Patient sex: M
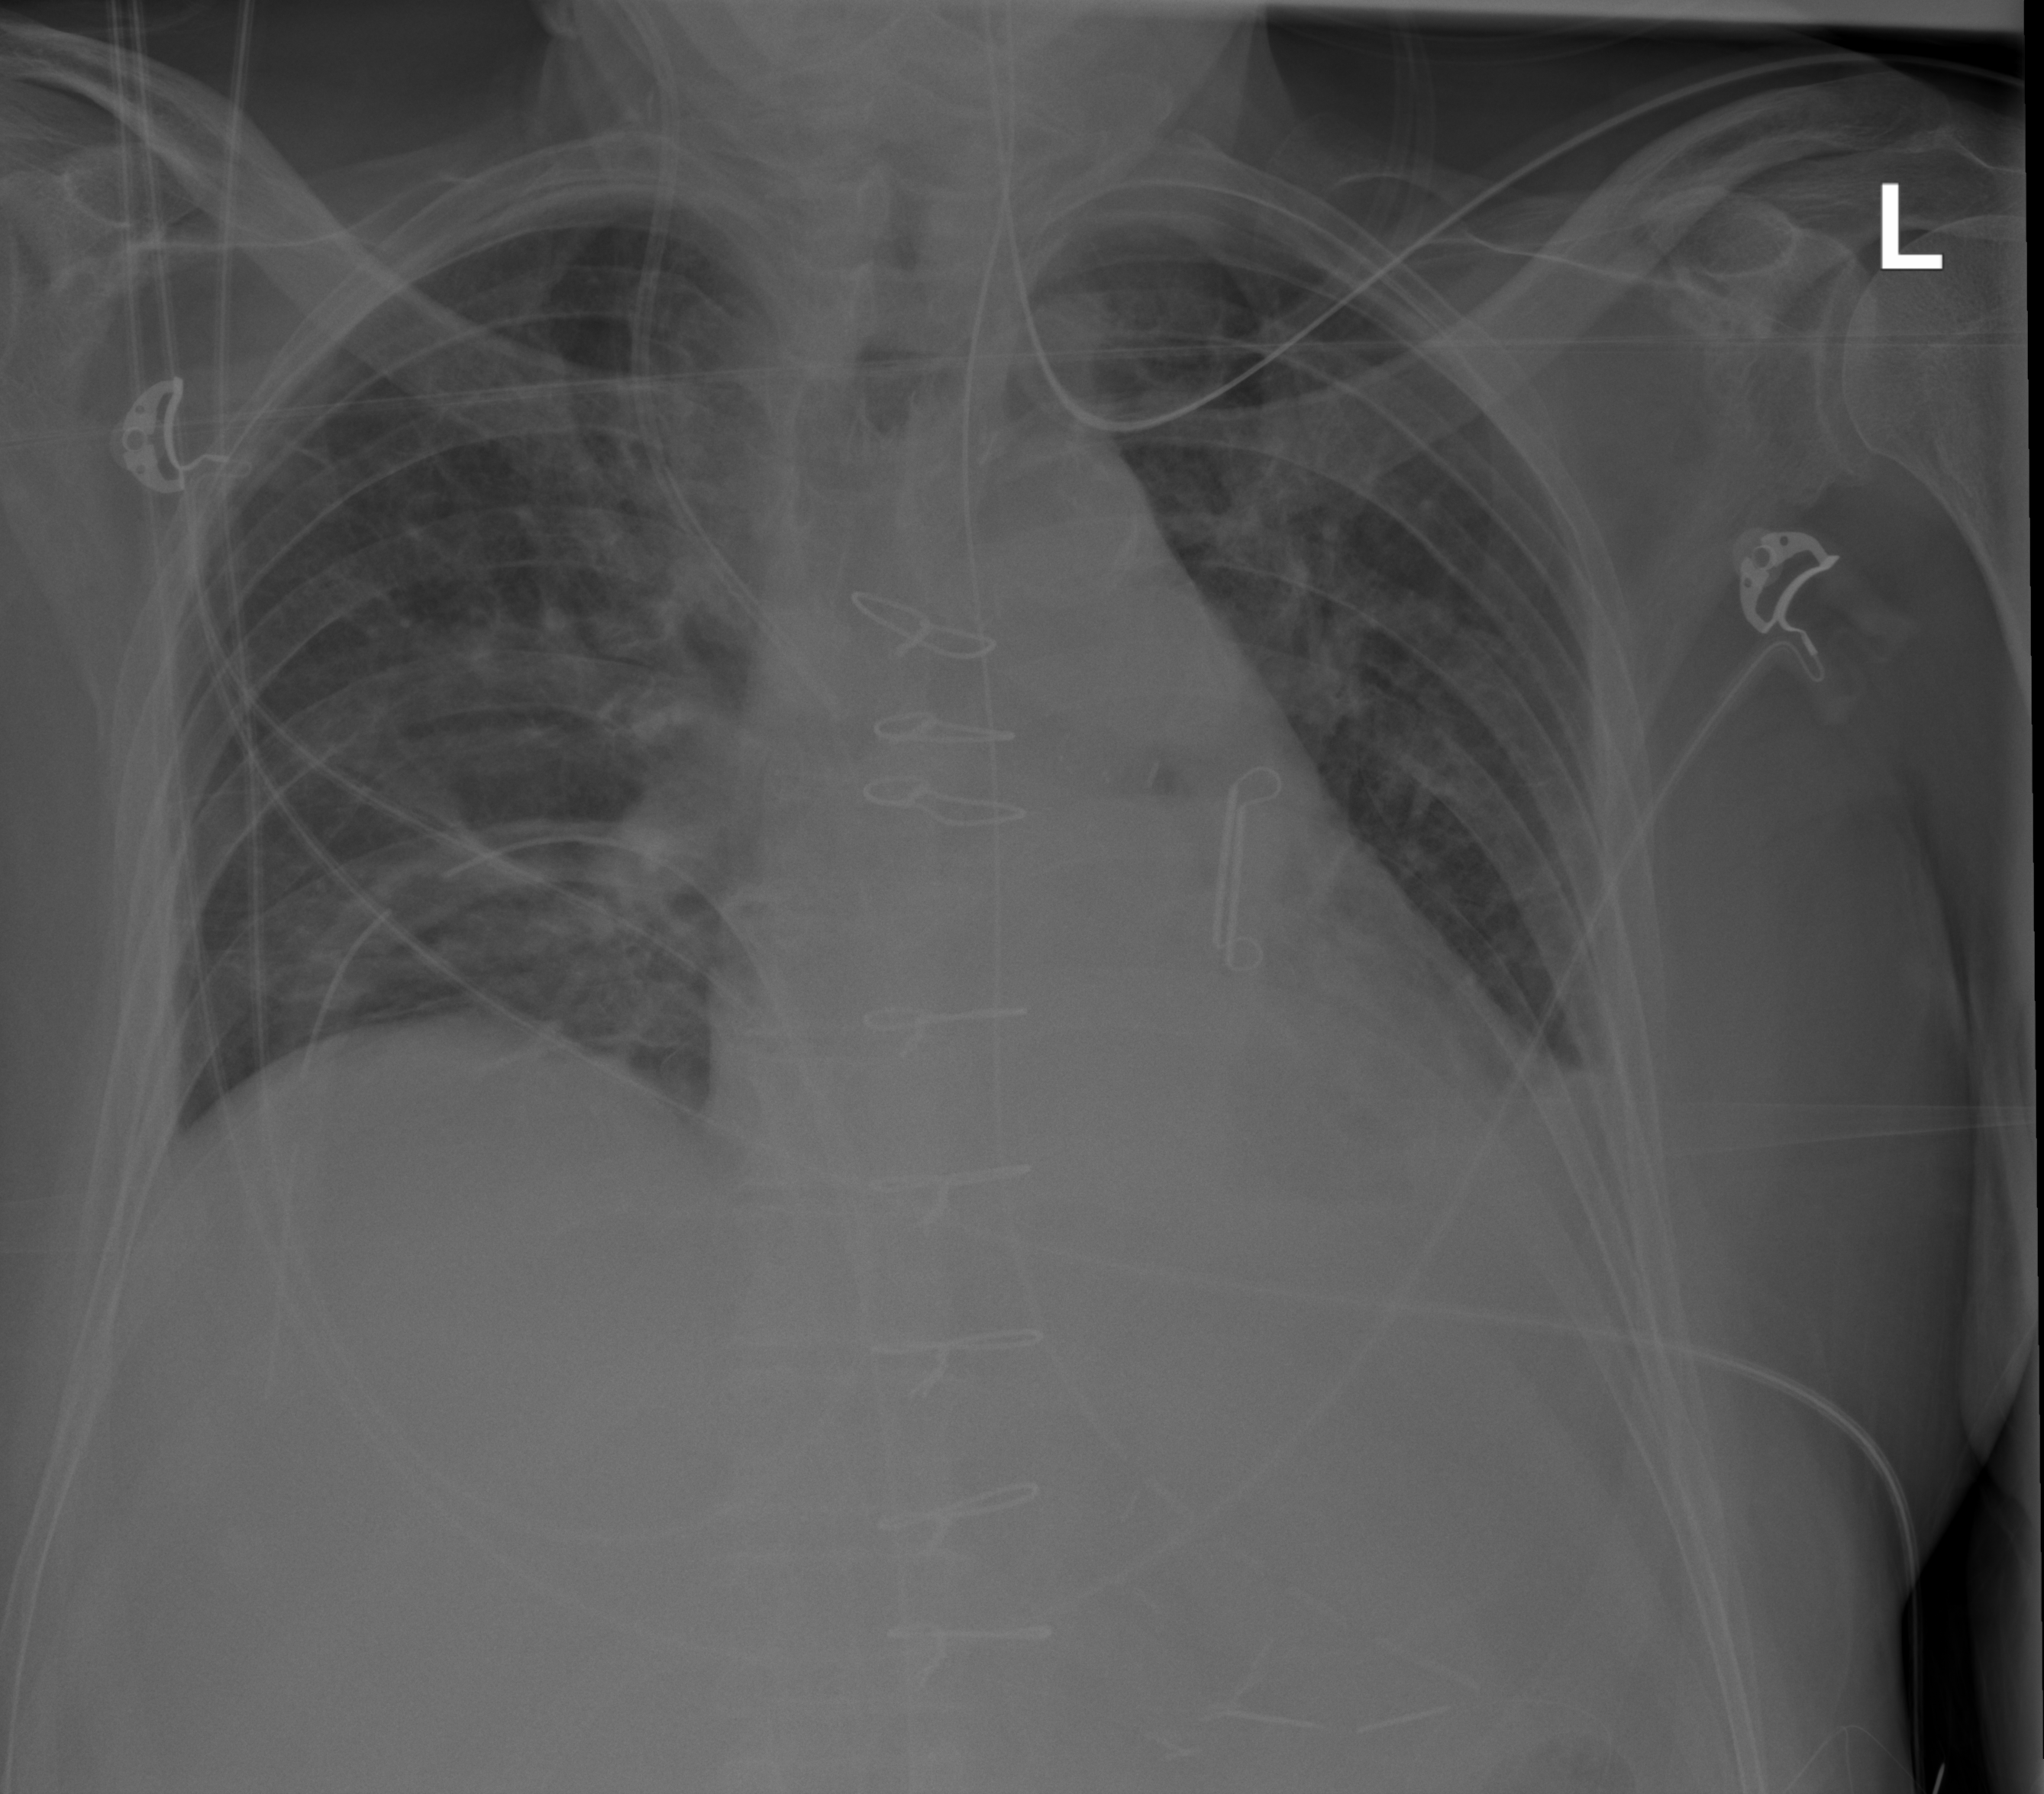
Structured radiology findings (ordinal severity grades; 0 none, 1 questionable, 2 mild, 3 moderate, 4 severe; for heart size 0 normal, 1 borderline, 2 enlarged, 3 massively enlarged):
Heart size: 0
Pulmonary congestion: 0
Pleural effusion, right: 2
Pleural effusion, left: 2
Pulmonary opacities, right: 0
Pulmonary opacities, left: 0
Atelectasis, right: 2
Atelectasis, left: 2